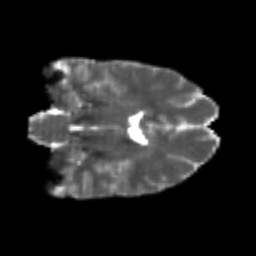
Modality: T2w
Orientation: coronal
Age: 25
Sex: female
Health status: healthy
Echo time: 0.074 s